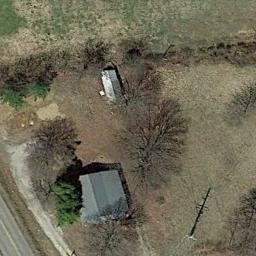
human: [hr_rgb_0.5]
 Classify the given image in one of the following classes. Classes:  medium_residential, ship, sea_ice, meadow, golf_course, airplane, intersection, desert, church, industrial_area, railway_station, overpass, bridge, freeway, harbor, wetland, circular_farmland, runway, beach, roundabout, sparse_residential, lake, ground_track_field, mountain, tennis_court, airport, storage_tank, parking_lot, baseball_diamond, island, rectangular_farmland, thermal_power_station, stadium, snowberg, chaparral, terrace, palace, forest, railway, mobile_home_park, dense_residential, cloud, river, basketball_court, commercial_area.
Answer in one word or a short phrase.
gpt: sparse_residential